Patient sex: M
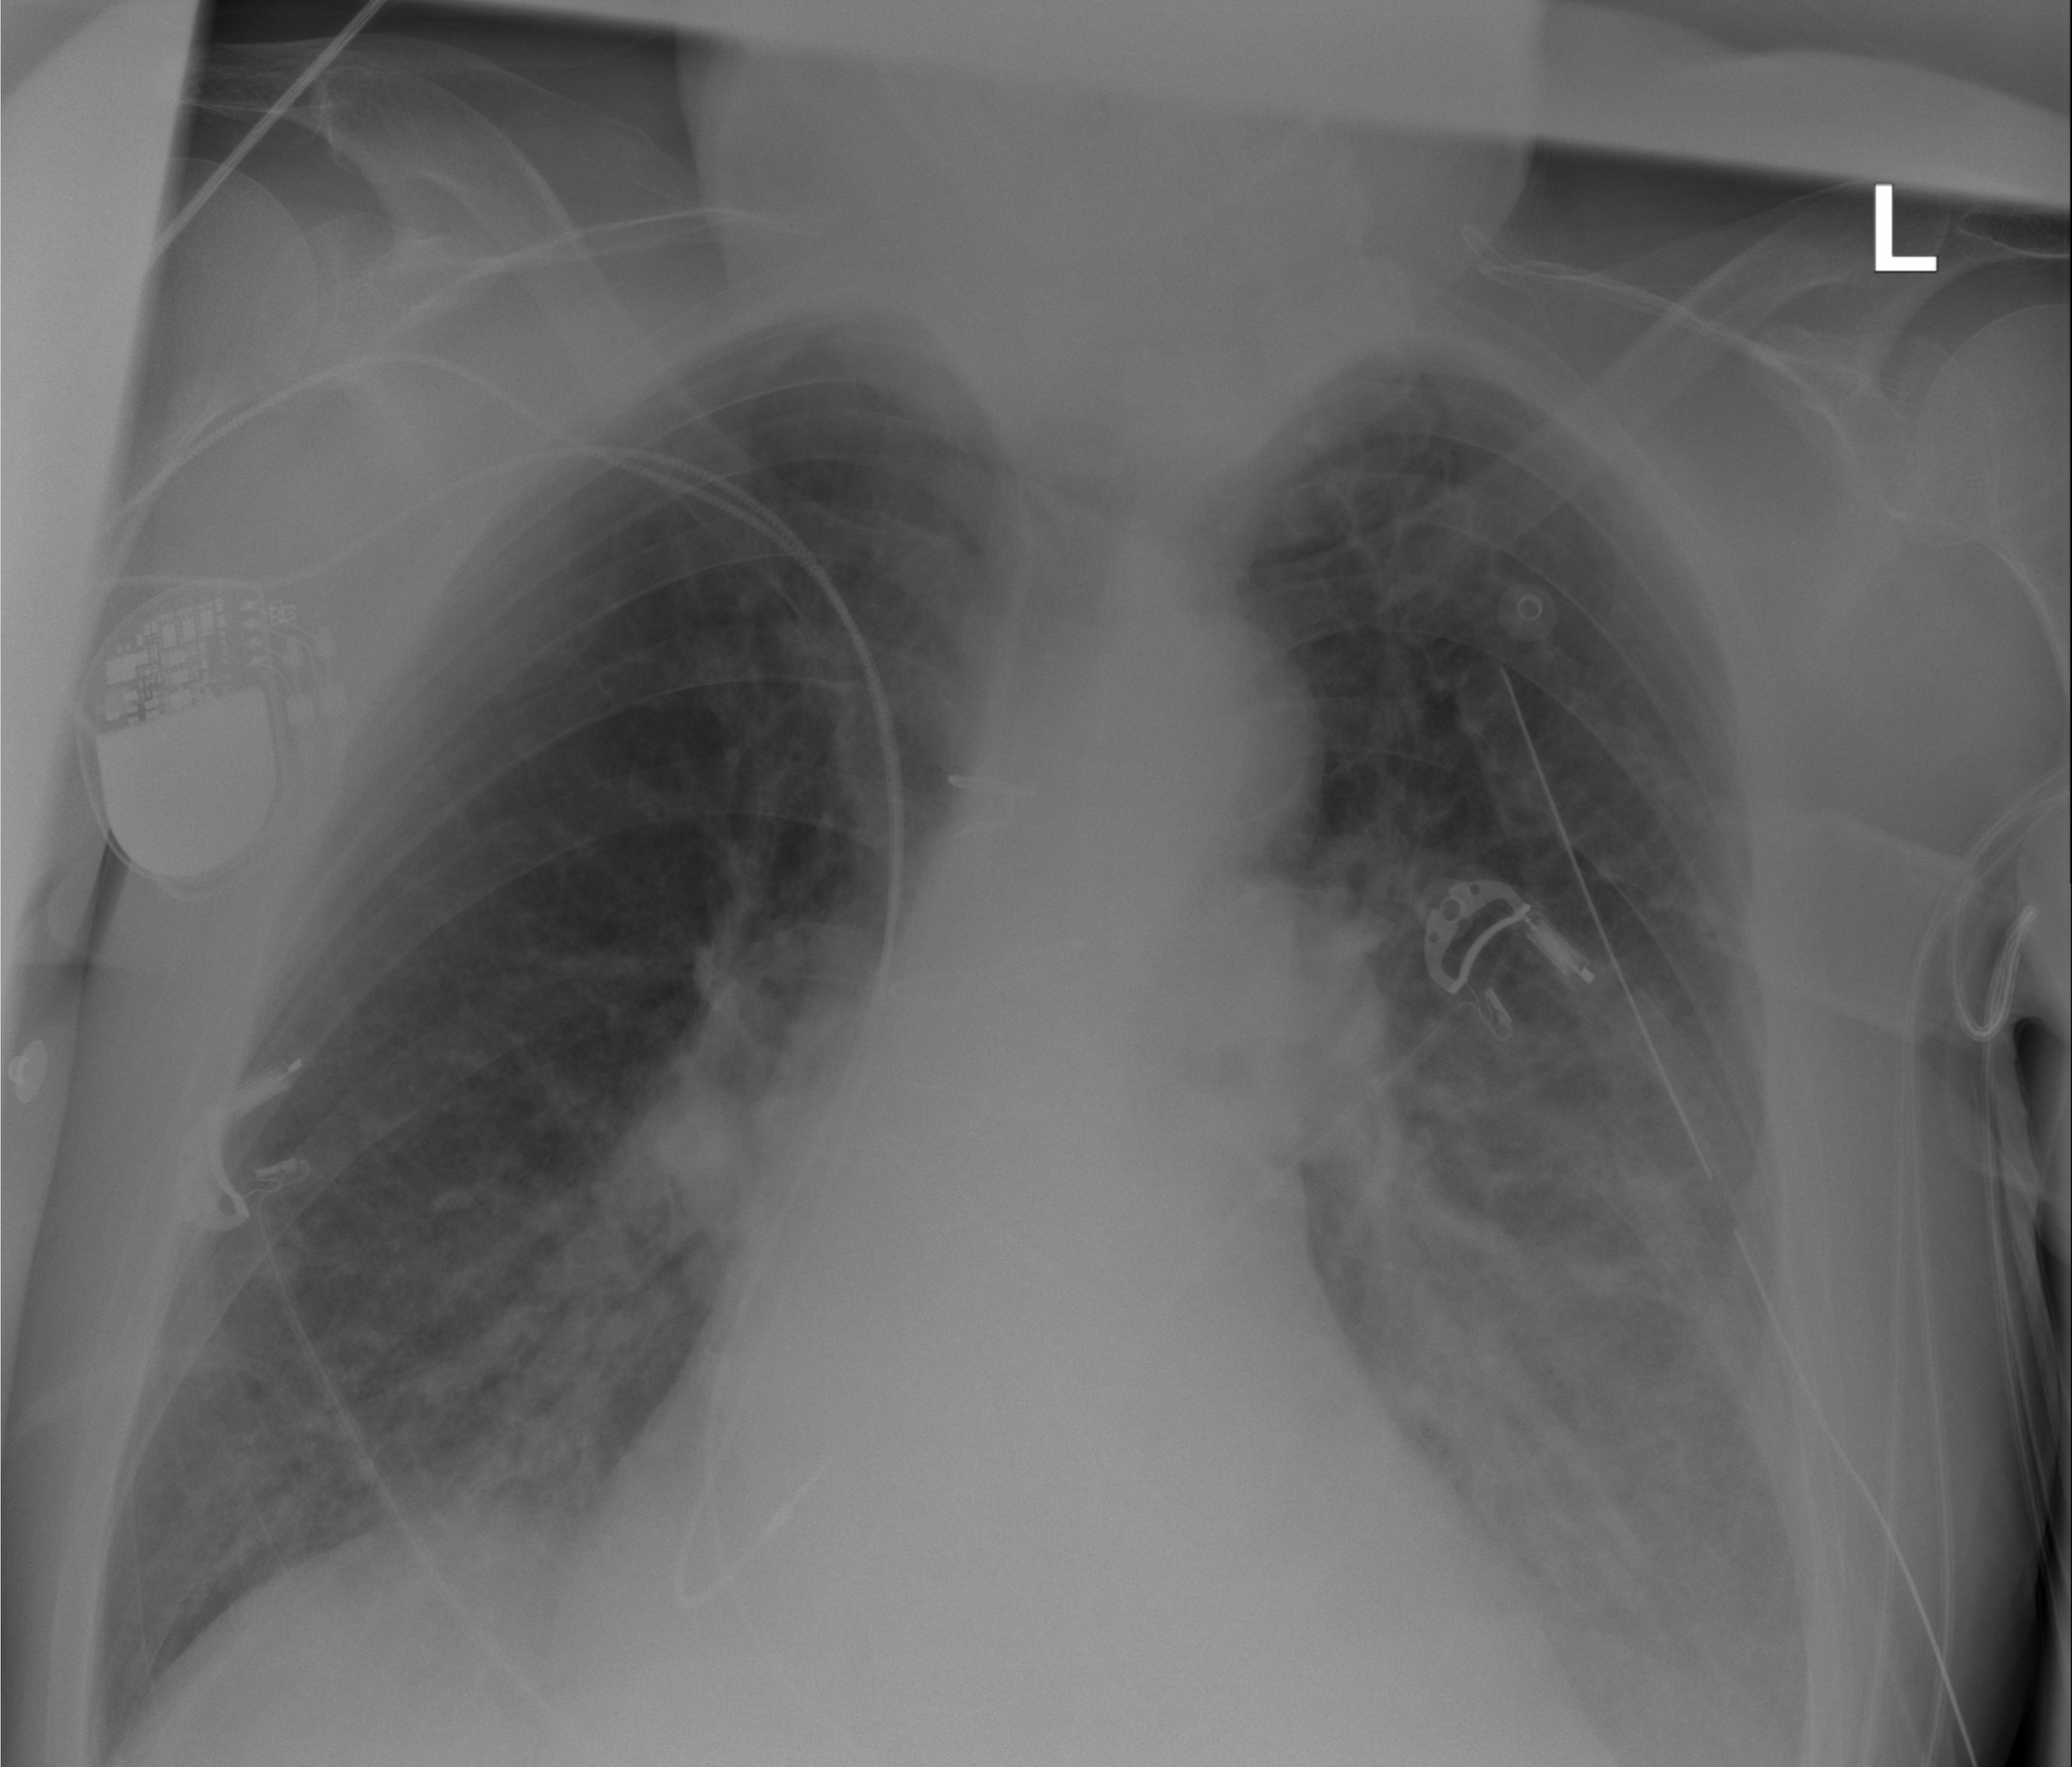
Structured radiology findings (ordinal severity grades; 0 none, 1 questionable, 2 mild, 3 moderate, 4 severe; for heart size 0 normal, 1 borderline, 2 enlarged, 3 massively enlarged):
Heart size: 0
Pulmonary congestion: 0
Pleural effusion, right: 1
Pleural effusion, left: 2
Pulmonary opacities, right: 0
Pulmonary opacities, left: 0
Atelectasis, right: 0
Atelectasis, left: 2